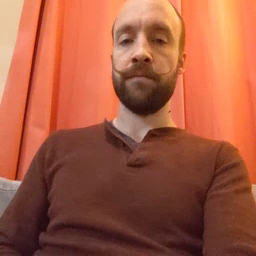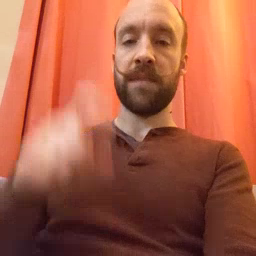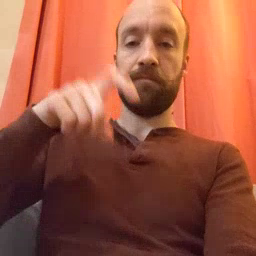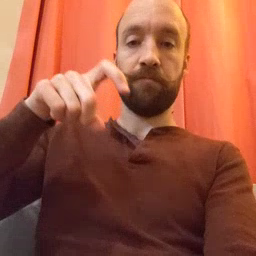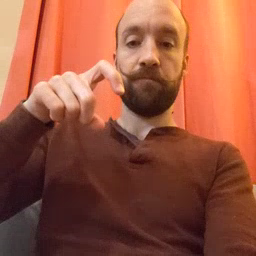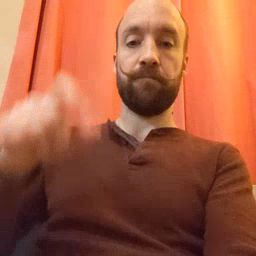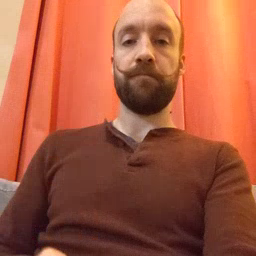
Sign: time